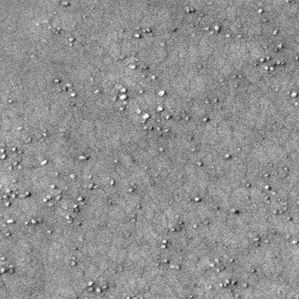
Label: frost